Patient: sex F, age 75
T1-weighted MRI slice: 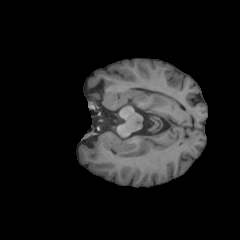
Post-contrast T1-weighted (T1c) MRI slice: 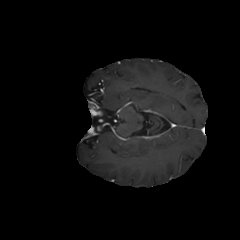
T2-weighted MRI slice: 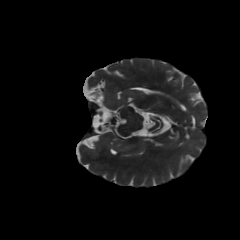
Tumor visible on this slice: no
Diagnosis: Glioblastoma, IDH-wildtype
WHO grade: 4